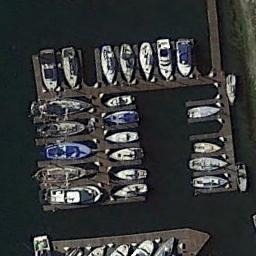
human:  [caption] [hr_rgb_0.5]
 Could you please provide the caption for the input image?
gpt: Many ships are in the harbor .

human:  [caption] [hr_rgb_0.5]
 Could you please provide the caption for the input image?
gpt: The port has a different parking direction .

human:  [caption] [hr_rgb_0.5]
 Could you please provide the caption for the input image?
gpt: The harbor has some neatly docked boats and the color of the waters is dark green .

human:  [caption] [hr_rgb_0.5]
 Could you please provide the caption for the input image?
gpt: Many yachts are neatly arranged on the sea side of the harbor .

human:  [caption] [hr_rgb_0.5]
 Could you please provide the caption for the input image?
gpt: There are some ships at the harbor .